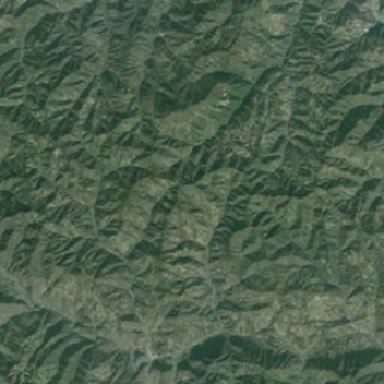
Yellow and green mountains have a vein texture .